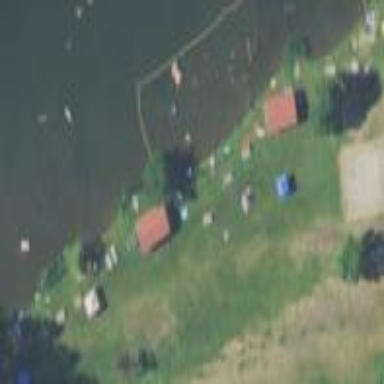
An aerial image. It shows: Picnic site popular for tourists.